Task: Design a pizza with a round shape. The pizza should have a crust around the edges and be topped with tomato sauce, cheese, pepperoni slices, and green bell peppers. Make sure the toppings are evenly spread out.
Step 195:
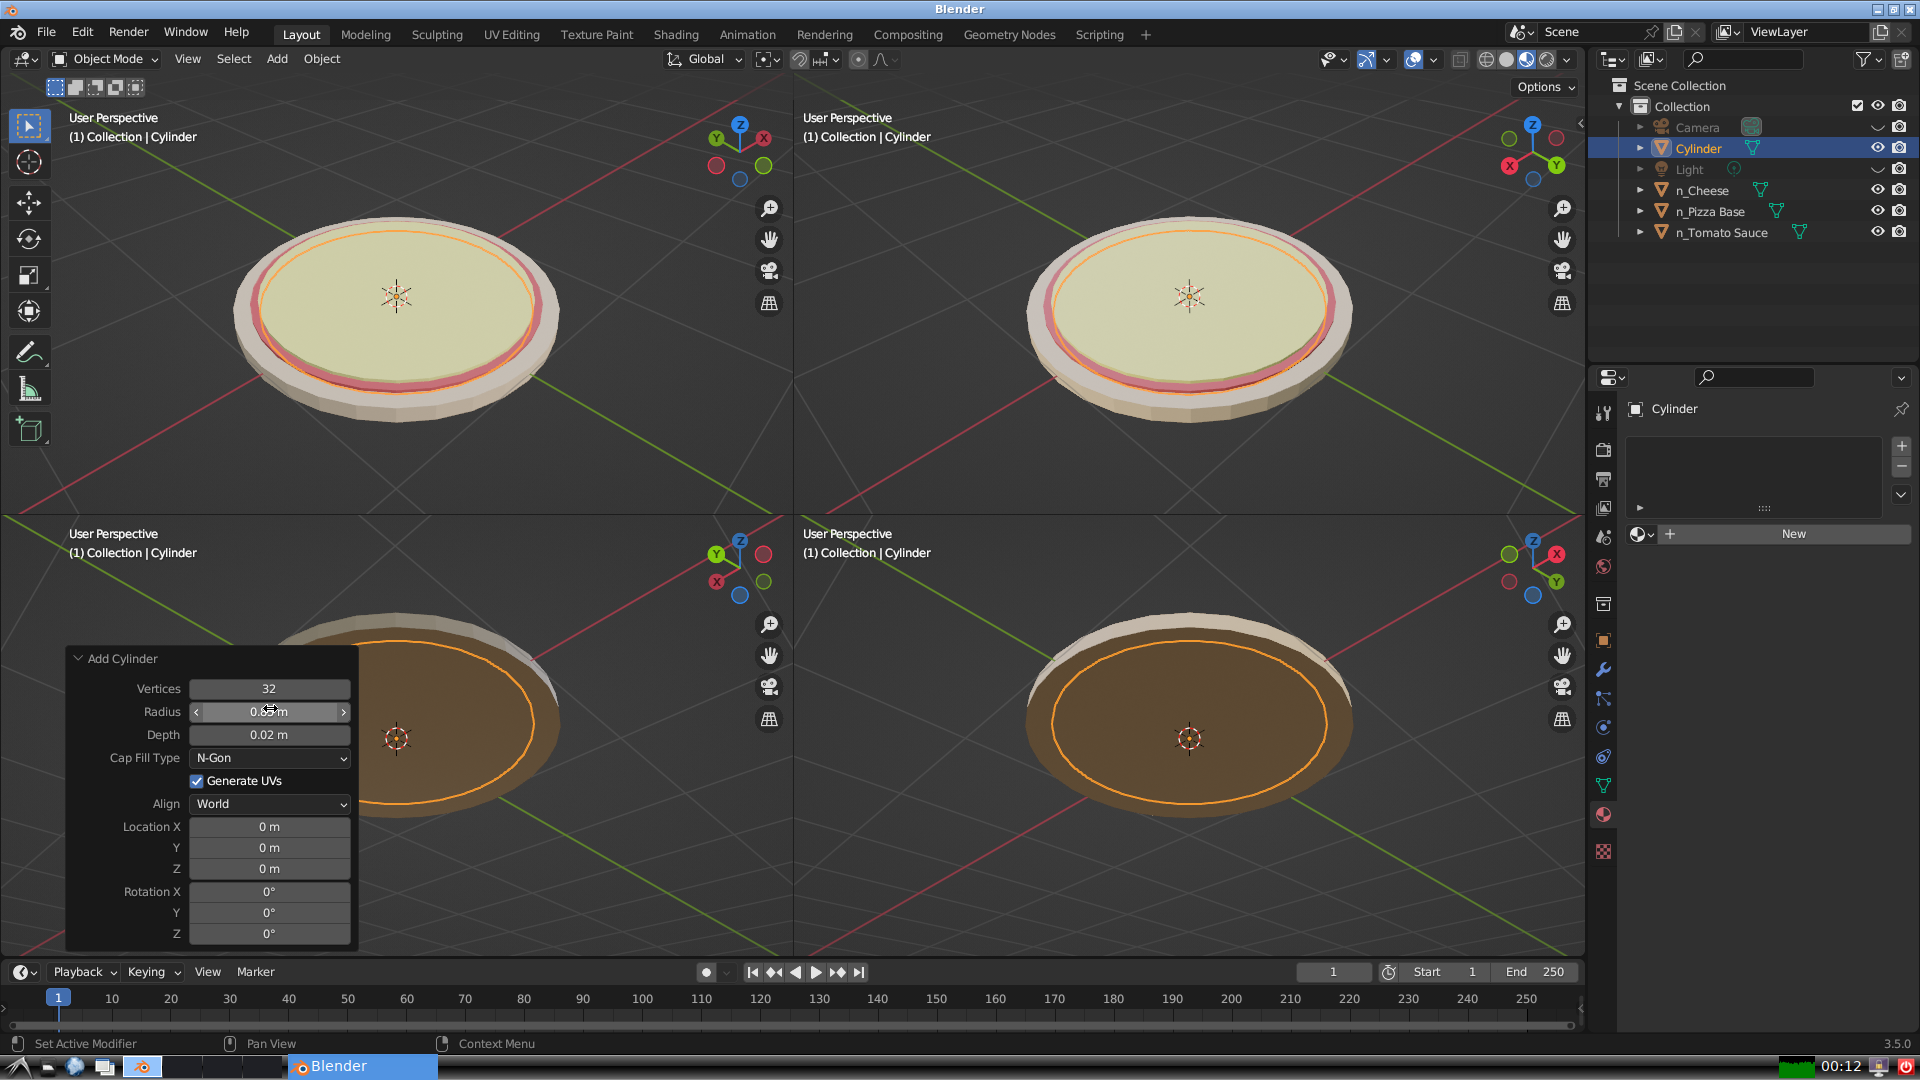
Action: click: no